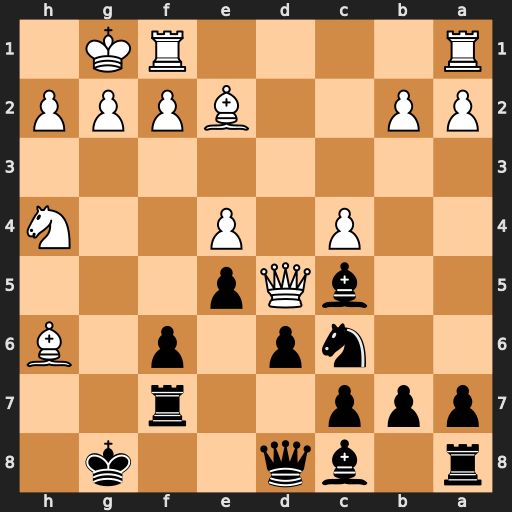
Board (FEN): r1bq2k1/ppp2r2/2np1p1B/2bQp3/2P1P2N/8/PP2BPPP/R4RK1
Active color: b
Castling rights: -
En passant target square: -
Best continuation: Nd4 Bh5 Be6